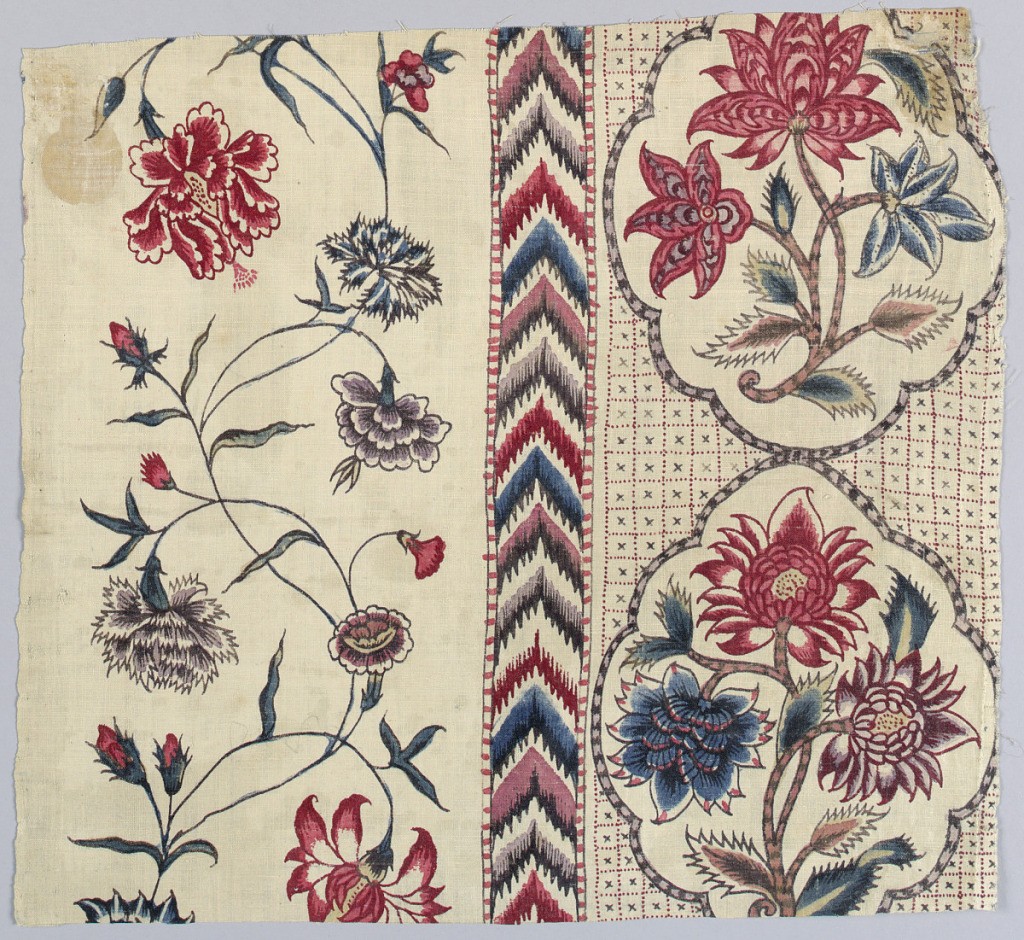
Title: Chintz fragments
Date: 1750–1800
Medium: cotton Technique: mordants for 3 reds, 2 purples and black applied by pen and brush; madder dyed; blue applied by immersion over resist; yellow applied by brush; chintz on plain weave
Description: Floral stripe at left; chevron stripe in the middle; floral medallions at right. A painted adaption of a European block printed cotton.